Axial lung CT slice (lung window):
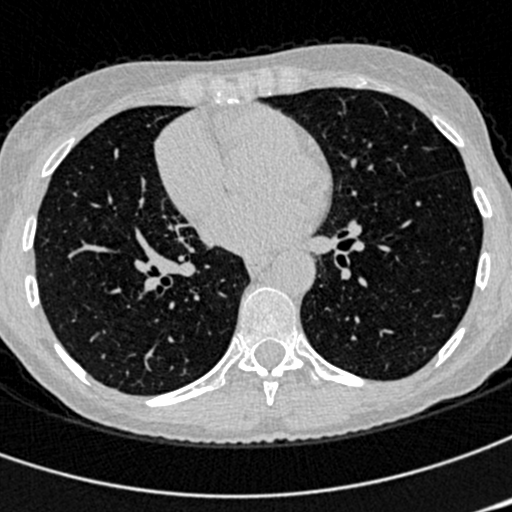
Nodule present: no